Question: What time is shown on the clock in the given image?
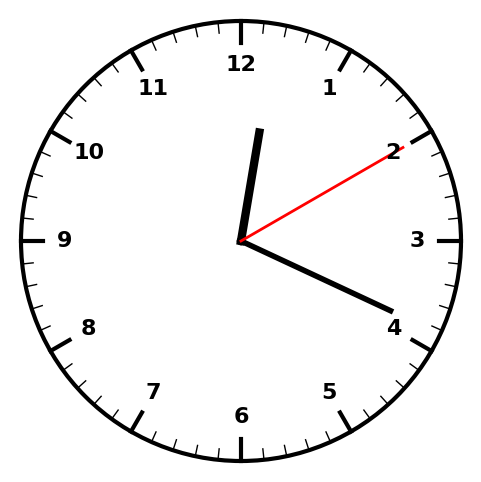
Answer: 12:19:10